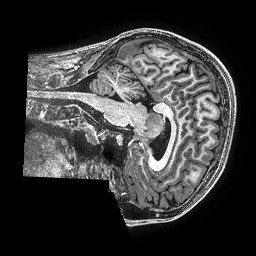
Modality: T1w
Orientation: sagittal
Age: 14
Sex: male
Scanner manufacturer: ge
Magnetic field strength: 3 T
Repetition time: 0.00766 s
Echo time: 0.003476 s